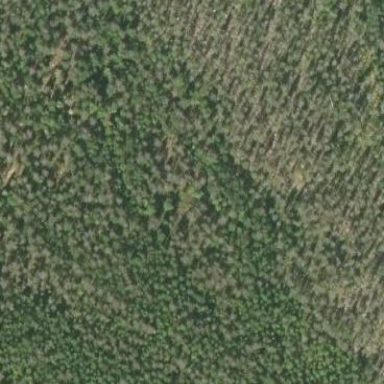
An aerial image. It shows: Needle-leaved woodland.